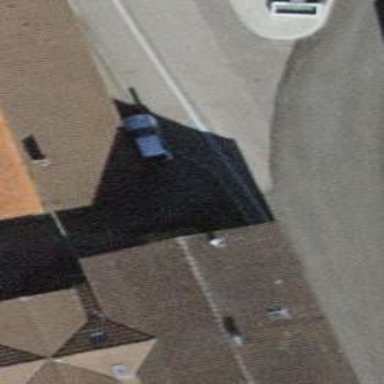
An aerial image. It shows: Detached building with gabled roof.